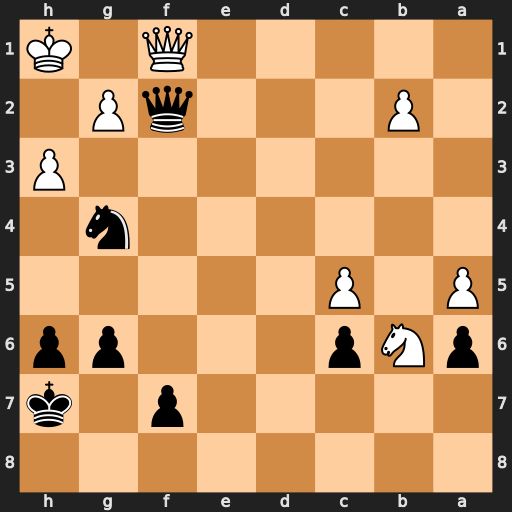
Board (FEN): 8/5p1k/pNp3pp/P1P5/6n1/7P/1P3qP1/5Q1K
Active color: b
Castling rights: -
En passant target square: -
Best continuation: Qxf1#